Brain MRI, t2w sequence, axial 2D slice.
Patient: age 55, sex M, weight 98 kg, height 1.98 m
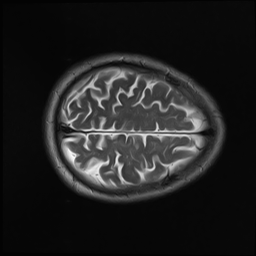